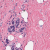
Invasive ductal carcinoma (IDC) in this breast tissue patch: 0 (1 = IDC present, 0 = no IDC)